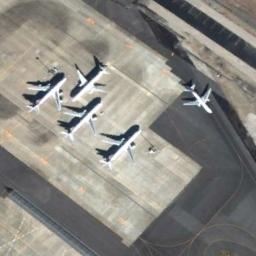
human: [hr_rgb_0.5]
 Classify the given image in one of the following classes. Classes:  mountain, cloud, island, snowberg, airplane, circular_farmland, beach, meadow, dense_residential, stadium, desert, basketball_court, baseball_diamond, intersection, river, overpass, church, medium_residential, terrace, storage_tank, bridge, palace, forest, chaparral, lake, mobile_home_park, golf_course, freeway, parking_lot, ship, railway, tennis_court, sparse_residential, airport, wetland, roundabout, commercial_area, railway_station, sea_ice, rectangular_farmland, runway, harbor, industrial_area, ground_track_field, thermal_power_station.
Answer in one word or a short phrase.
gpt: airplane